Question: I'm trying to understand Mclust so I thought the easiest way is to model a Gaussian with Gaussian mixture modelling. I would have expected G=1 as the best fit. However, I get G=6 and if I print them they do not even come close to the original Gaussian. Any hints what is wrong here?
'''
x<-seq(-4,4,length=200)
y<-dnorm(x,mean=0, sd=1)
plot(x,y, type="l", lwd=2)
mod1<-Mclust(y)
ColourVec<-c('green','cyan','blue','red','yellow','yellow','yellow')
for (i in 1:max(mod1$G)){
tmp<-mod1$classification==i
par(new=T)
plot(density(mod1$data[tmp],adjust=2),col=ColourVec[i],xlim=c(-4,4),ylim=c(0,0.4))
}
'''

Cheers!
Durin
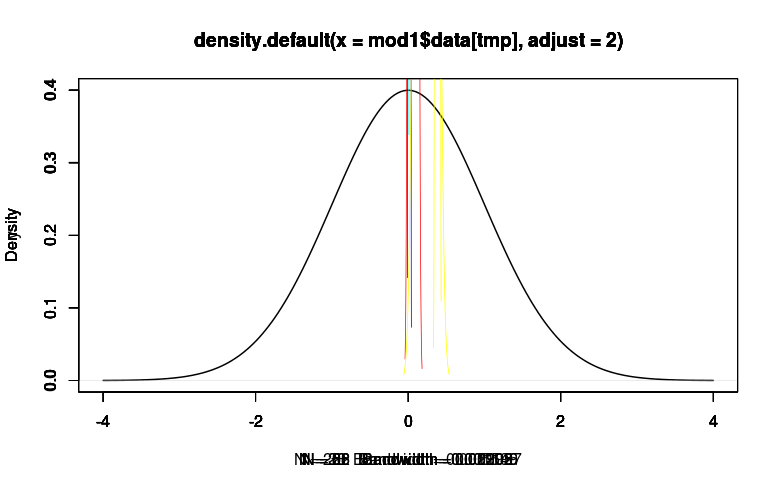
Answer: 'Mclust(y,)' takes data, y, as input, eg. if you want data from a univariate normal, you need to simulate y by 'rnorm()'. This leads to:
'''
library(mclust)
x<-seq(-4,4,length=200)
y<-rnorm(200,mean=0, sd=1)
plot(x,dnorm(x,mean=0, sd=1), type="l", lwd=2)
mod1<-Mclust(y)
ColourVec<-c('green','cyan','blue','red','yellow','yellow','yellow')
for (i in 1:max(mod1$G)){
tmp<-mod1$classification==i
lines(density(mod1$data[tmp],adjust=2),col=ColourVec[i])
}
'''

Increasing the number of simulations of course decreases your bias in the kernelsmoothed density.
Increasing to N=2000 simulations, 1000 from 2 different univariate gaussian with same sd, but different means leads to:
'''
N<-2000
x<-seq(-4,7,length=200)
y<-c( rnorm(N/2,mean=0,sd=1), rnorm(N/2,mean=3,sd=1) )
plot(x,dnorm(x,mean=0, sd=1), type="l", lwd=2,xlim=c(-3,7))
lines(x,dnorm(x,mean=3, sd=1), lwd=2)
mod1<-Mclust(y)
ColourVec<-c('green','cyan','blue','red','yellow','yellow','yellow')
for (i in 1:max(mod1$G)){
tmp<-mod1$classification==i
lines(density(mod1$data[tmp],adjust=2),col=ColourVec[i])
}
'''